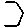
Label: hexagon